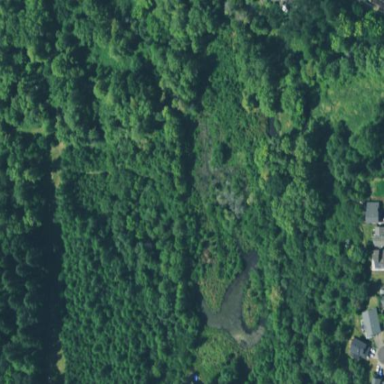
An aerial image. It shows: Nature reserve surrounded by woodland.